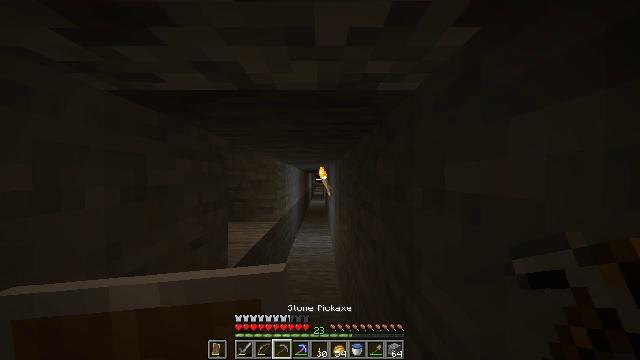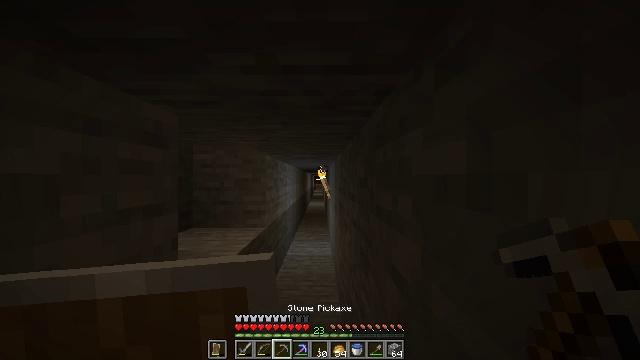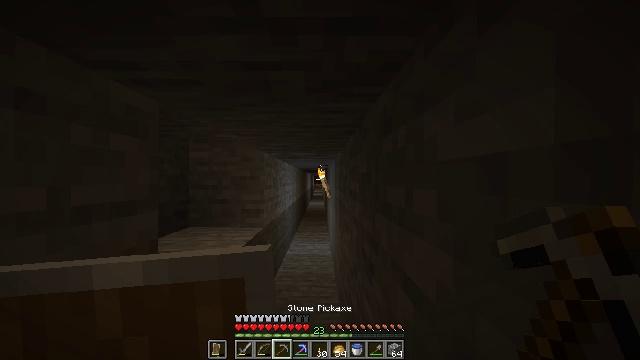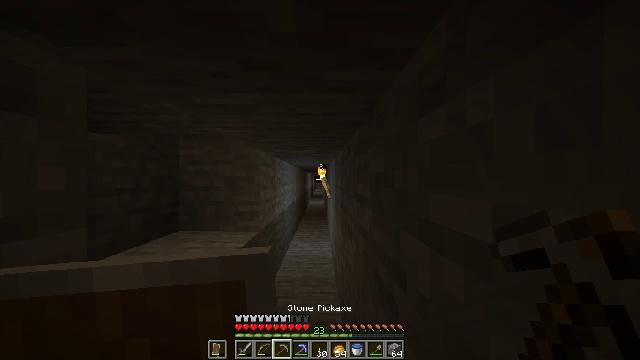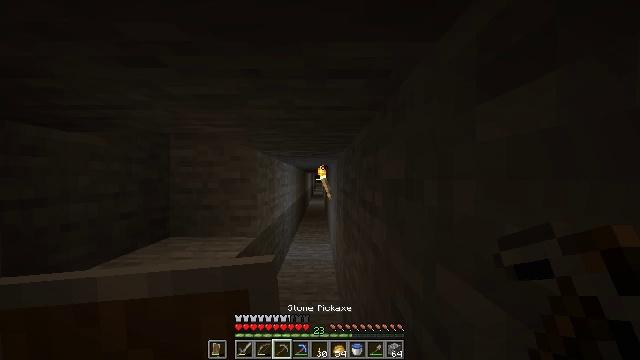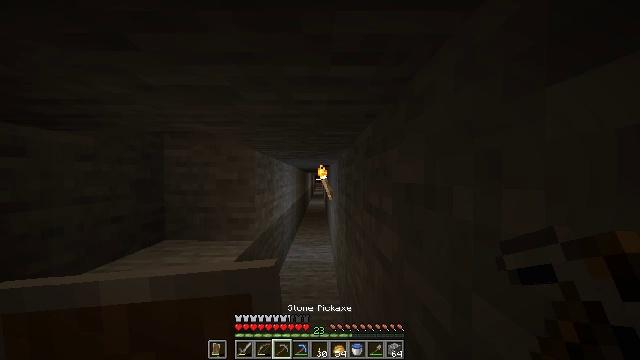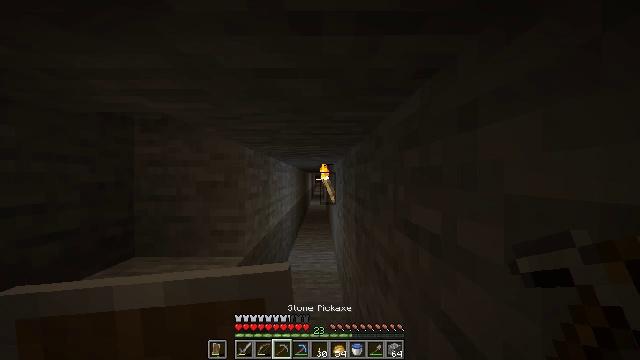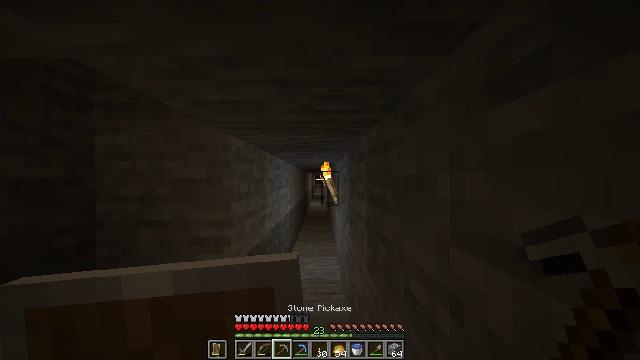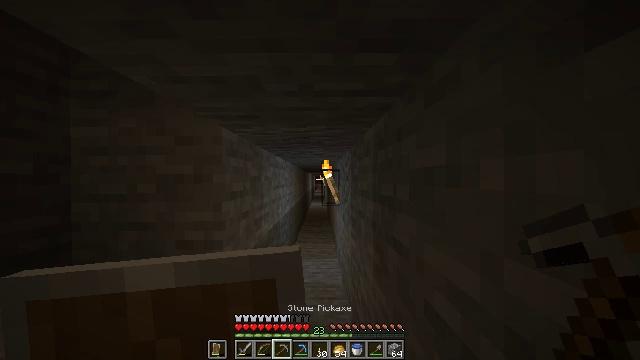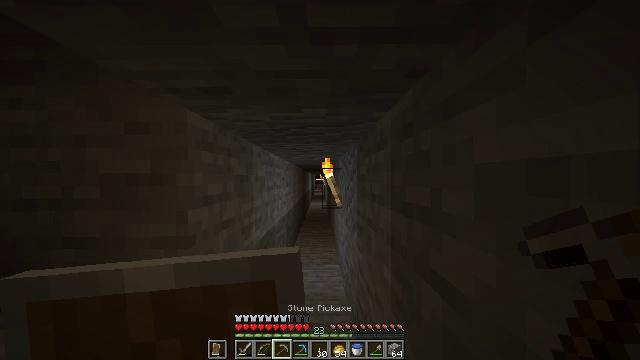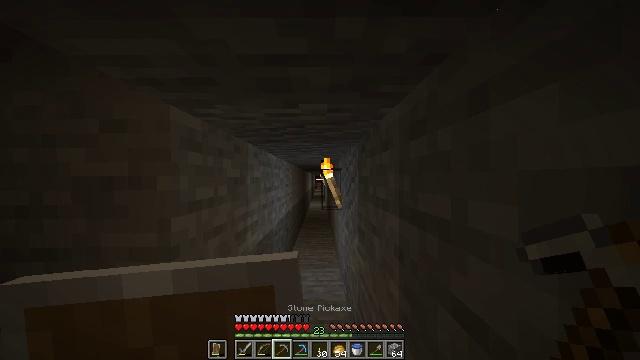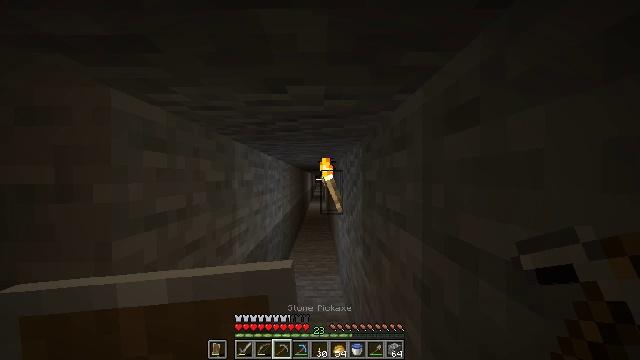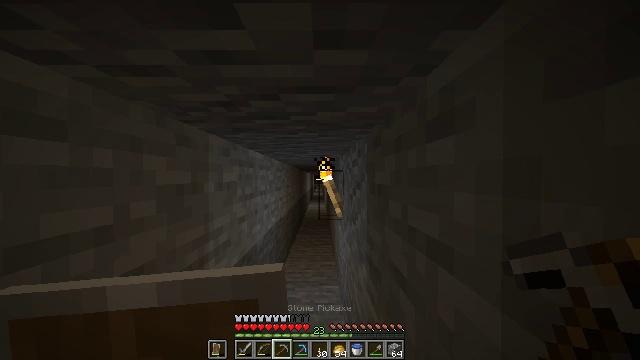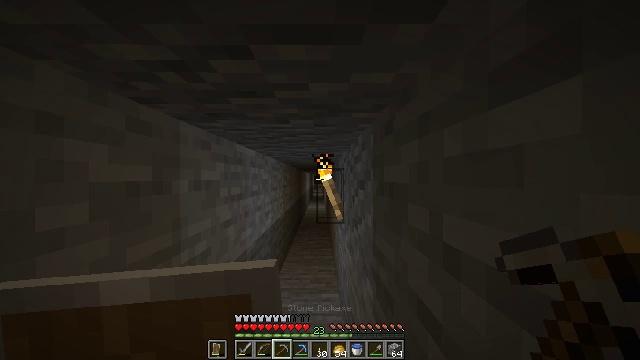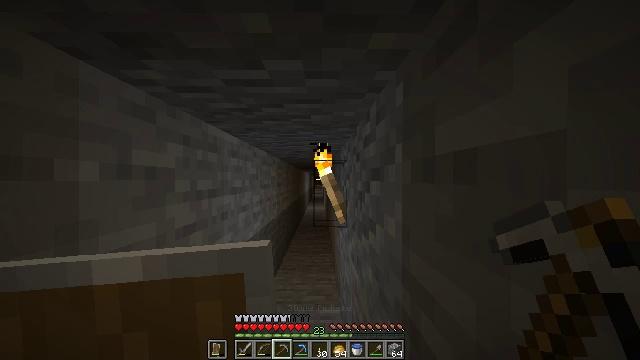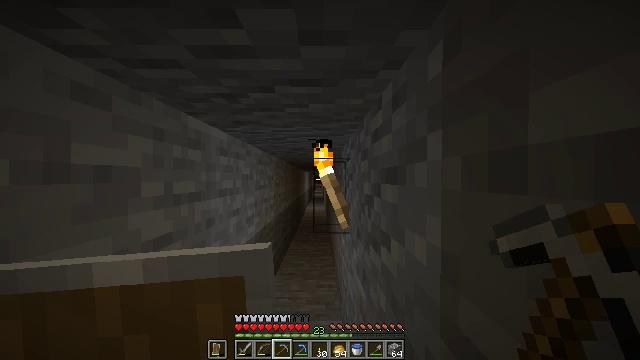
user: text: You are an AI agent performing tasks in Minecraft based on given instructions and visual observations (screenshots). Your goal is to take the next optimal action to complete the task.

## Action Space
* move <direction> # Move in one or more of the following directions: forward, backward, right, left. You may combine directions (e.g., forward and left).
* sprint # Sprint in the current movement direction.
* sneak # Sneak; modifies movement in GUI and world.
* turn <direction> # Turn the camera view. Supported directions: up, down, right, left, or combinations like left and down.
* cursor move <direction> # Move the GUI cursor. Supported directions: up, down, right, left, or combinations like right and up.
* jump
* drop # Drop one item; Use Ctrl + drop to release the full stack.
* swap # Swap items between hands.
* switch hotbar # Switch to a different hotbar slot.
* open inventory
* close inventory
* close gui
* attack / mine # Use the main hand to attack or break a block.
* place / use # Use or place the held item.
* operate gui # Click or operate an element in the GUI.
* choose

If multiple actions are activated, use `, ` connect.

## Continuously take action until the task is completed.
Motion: motion action
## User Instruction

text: Retrieve the dark oak trapdoor into your inventory.
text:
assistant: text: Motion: move forward, sprint
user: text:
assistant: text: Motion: move forward, sprint
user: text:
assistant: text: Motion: move forward
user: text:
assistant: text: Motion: move forward
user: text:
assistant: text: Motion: move forward
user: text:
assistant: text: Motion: move forward
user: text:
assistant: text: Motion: move forward
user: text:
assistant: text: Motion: move forward
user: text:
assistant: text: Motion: move forward
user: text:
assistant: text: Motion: move forward
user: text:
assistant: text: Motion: move forward
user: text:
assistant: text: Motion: move forward
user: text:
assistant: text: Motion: move forward
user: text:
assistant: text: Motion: move forward
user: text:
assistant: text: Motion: move forward
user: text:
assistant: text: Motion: move forward and move left
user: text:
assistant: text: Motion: move forward and move left
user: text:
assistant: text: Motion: move forward
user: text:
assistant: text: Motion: move forward
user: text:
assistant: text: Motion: move forward
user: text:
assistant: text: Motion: move forward
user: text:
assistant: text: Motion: move forward
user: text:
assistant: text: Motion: move forward, sprint
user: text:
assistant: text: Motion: move forward, sprint
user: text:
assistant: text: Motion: move forward
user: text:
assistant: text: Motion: move forward
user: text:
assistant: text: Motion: move forward
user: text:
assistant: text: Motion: move forward
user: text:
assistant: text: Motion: move forward
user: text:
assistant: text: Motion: move forward